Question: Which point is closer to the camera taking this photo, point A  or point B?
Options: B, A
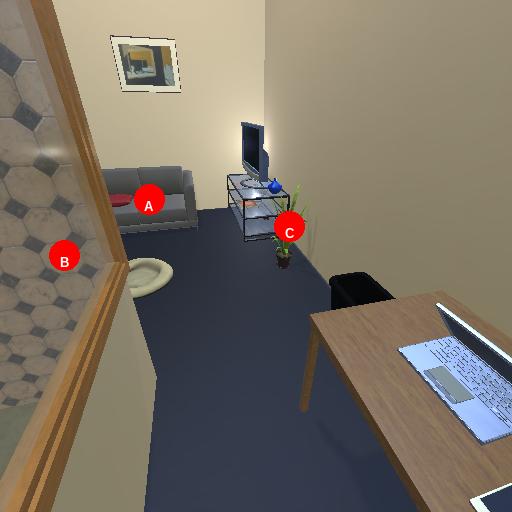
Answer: B